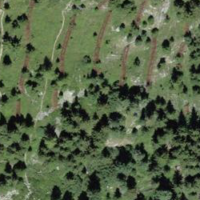
EUNIS habitat code: 26
Species observed at this site:
Nucifraga caryocatactes